Question:
what if i want to display the input box ABOVE the slider at the centre??
In the image provided, we can see that the input box is overlapping the slider & also the input box's top right & bottom right corner doesn't have border radius.
Is it possible to do these customization?
Demo: 'http://jsfiddle.net/EWQ6n/572/'
i did this by doing
'''
$(".ui-slider-input").wrap($('<div />').css({
position : 'relative',
display : 'inline-block',
height : '36px',
width : '45px',
overflow : 'hidden'
top : '2%',
left : '30%'
}));
'''
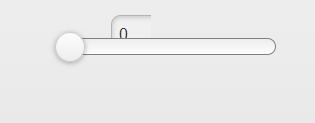
Answer: Thanks for your Replies.
Actually I wanted to get rid of those up-down arrows from the text box. Finally found the solution.
I just hid the text box that comes along with the slider, & inserted a new text box whose value changes as we move the slider.
'''
<input id="txtvalBox" type="text" value="" />
$("#points").change(function () {
document.getElementById("txtvalBox").value = document.getElementById("points").value;
});
//points is the id of the slider
'''
See This
http:<URL>